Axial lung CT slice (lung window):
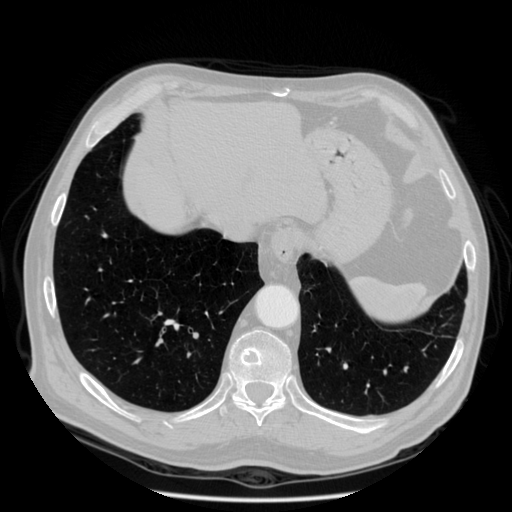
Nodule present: no